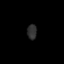
Tissue: lung
Cell type: Epithelial cells
Senescence score: 0.1815
Nuclear area (px): 141
Mean DAPI intensity: 46.603